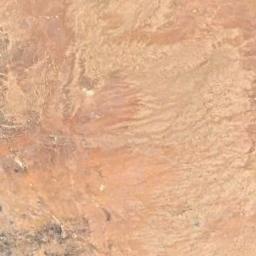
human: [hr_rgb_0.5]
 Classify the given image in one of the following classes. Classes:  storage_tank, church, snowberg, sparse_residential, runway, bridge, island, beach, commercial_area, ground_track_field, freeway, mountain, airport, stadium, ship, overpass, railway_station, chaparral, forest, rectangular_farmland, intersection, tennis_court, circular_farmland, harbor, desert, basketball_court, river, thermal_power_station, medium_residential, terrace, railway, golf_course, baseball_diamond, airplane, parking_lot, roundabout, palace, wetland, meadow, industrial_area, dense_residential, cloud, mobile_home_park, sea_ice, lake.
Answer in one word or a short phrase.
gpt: desert